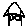
Label: house